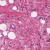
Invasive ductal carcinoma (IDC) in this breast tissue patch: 1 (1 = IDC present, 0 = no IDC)